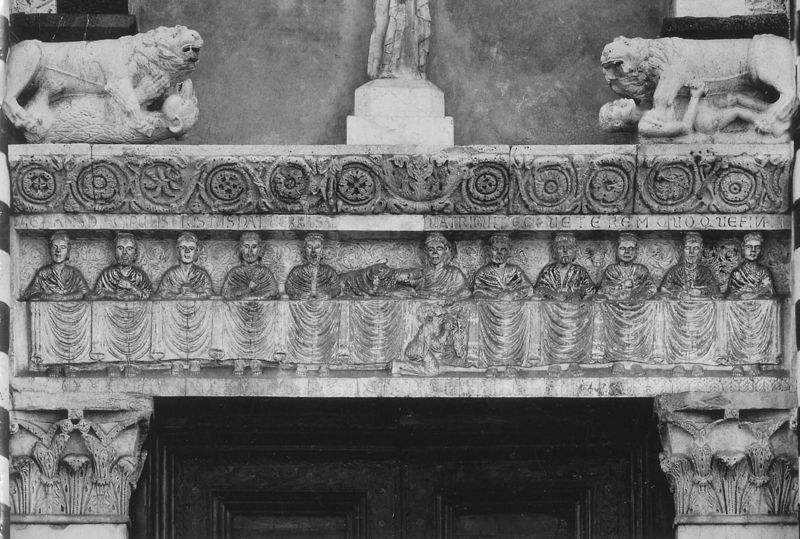
Titel: Portal
Standort: Pistoia, S. Giovanni forcivitas (EU - I - Toskana)
Schlagwörter: kampf, menschen, ausschnitt, grau, holz, männer, säule, säulen, tür, gebäude, muster, architektur, mensch, sockel, stein, gewänder, kamin, ofen, skulptur, relief, schrift, figuren, tor, foto, fotografie, eingang, schwarz-weiß, kreise, mythologie, rom, kapitell, fries, portal, löwen, grab, sturz, löwe, heilige, abendmahl, schnecken, verzierungen, apostel, detailansicht, remus, romulus, löw, lrtzte abendmahl